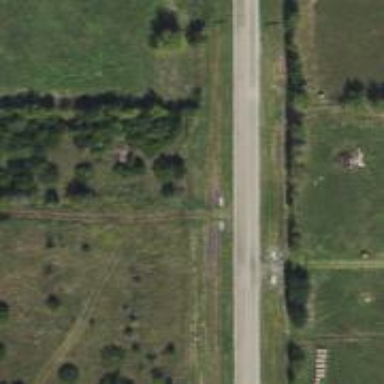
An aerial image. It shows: Tertiary road.